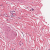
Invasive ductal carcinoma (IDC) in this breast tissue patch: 0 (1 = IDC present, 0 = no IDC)